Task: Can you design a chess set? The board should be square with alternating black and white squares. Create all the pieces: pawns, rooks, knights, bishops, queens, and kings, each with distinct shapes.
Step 501:
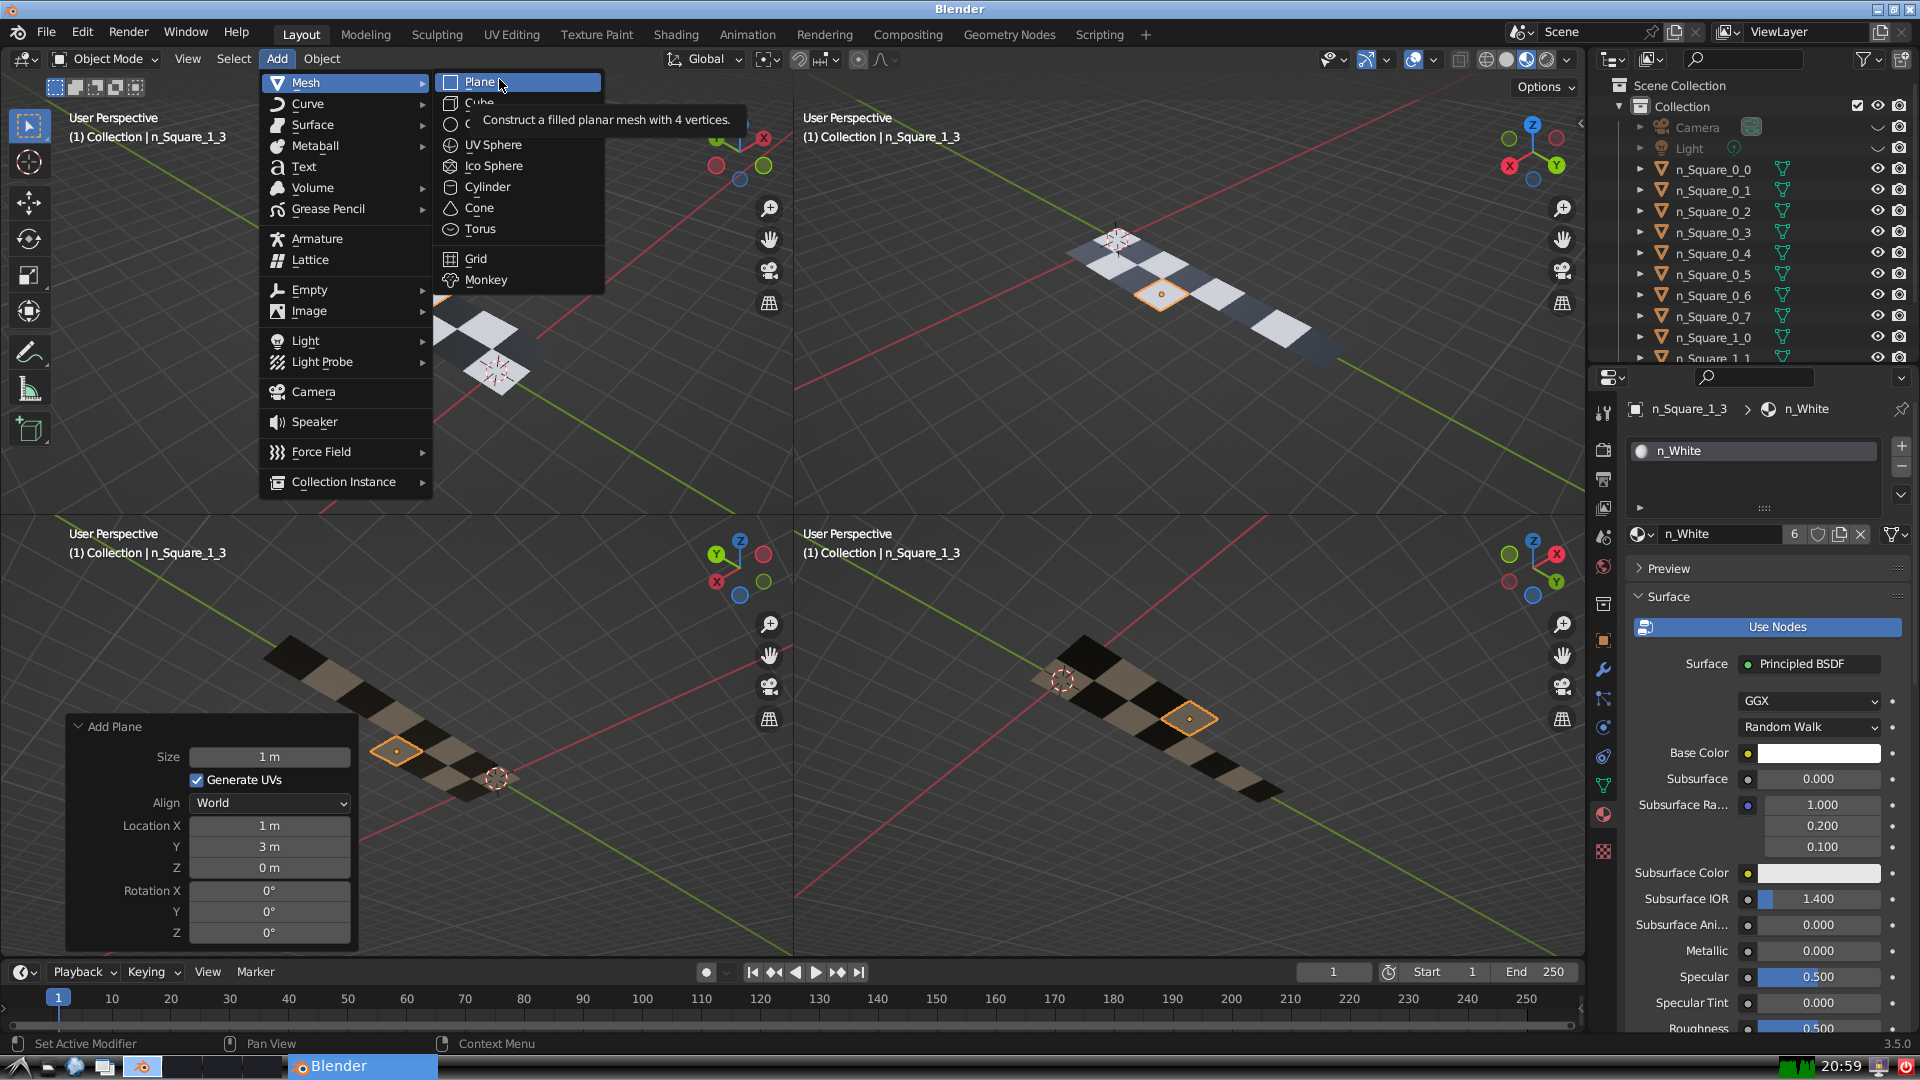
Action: click: no